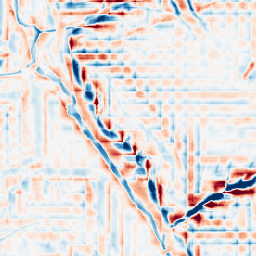
Category: wavelet
Decomposition family: wavelet_dwt
Decomposition parameters: wavelet: db2
level: 4
Upsampling method: sinc_hamming
Upsampling parameters: scale: 8
kernel_size: 16
Upsampling scale: 8